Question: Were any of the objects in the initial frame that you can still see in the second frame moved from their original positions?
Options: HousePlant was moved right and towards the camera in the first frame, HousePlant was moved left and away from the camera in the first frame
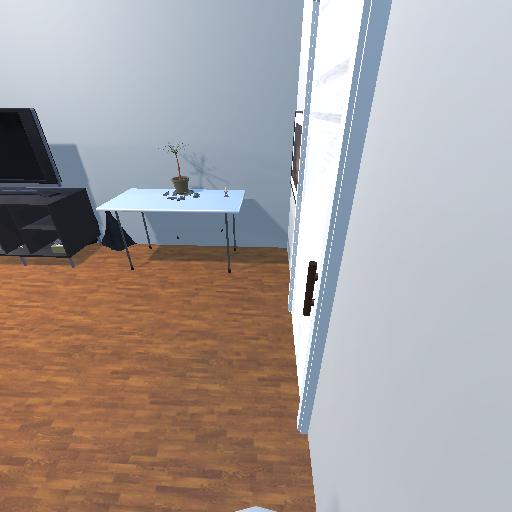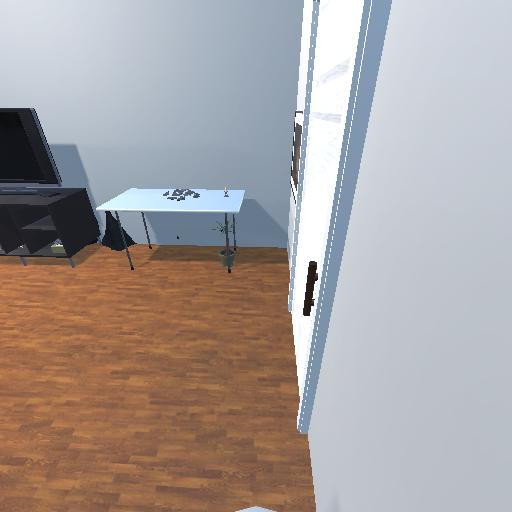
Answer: HousePlant was moved right and towards the camera in the first frame